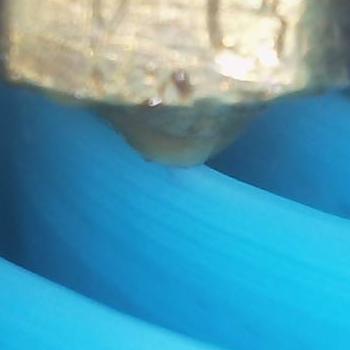
Flow rate: 94%